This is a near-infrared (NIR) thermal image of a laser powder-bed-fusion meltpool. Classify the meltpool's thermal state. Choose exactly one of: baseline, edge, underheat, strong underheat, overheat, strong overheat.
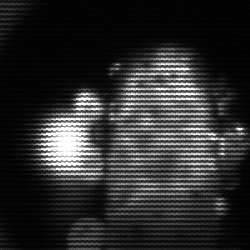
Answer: strong underheat